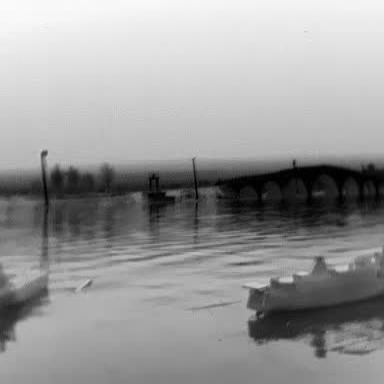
There are two objects shown in the infrared image, including a liner, and a container_ship.